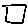
Label: square